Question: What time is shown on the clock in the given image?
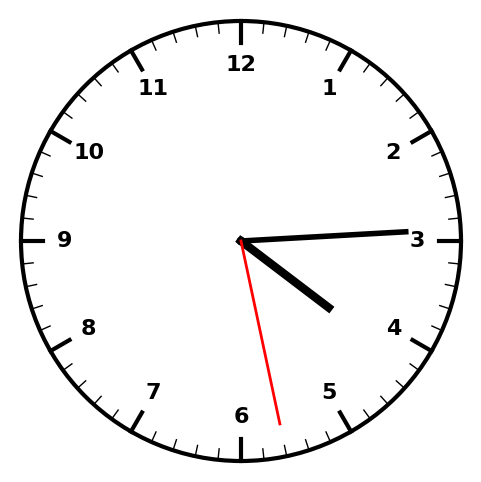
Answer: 04:14:28